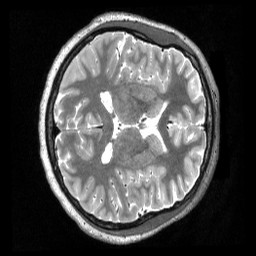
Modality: T2w
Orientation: axial
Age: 19
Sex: female
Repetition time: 3.2 s
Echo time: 0.563 s